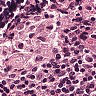
Metastatic tissue present: no